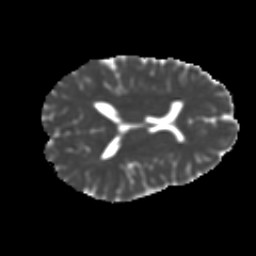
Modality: MD
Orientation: axial
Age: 18
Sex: female
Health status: ill
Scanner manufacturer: ge
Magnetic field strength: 3 T
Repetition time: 6.776 s
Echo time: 0.0794 s